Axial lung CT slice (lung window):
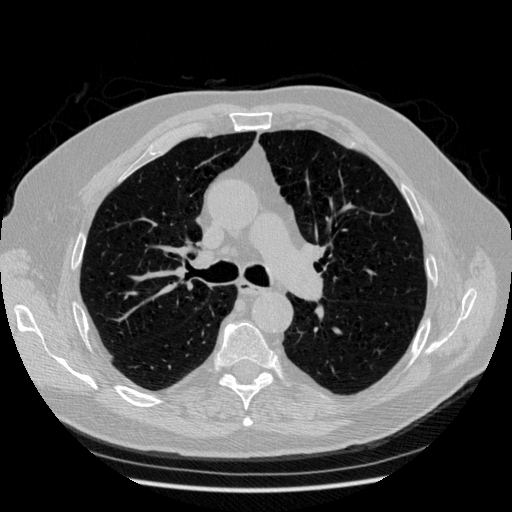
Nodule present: no